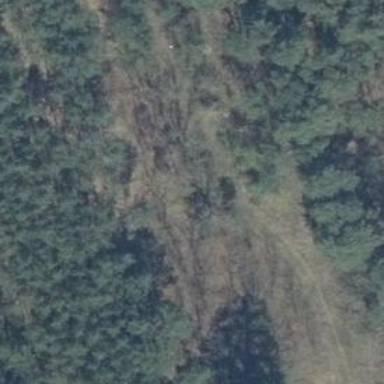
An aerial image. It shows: Grassy track road with grade 4 track type.